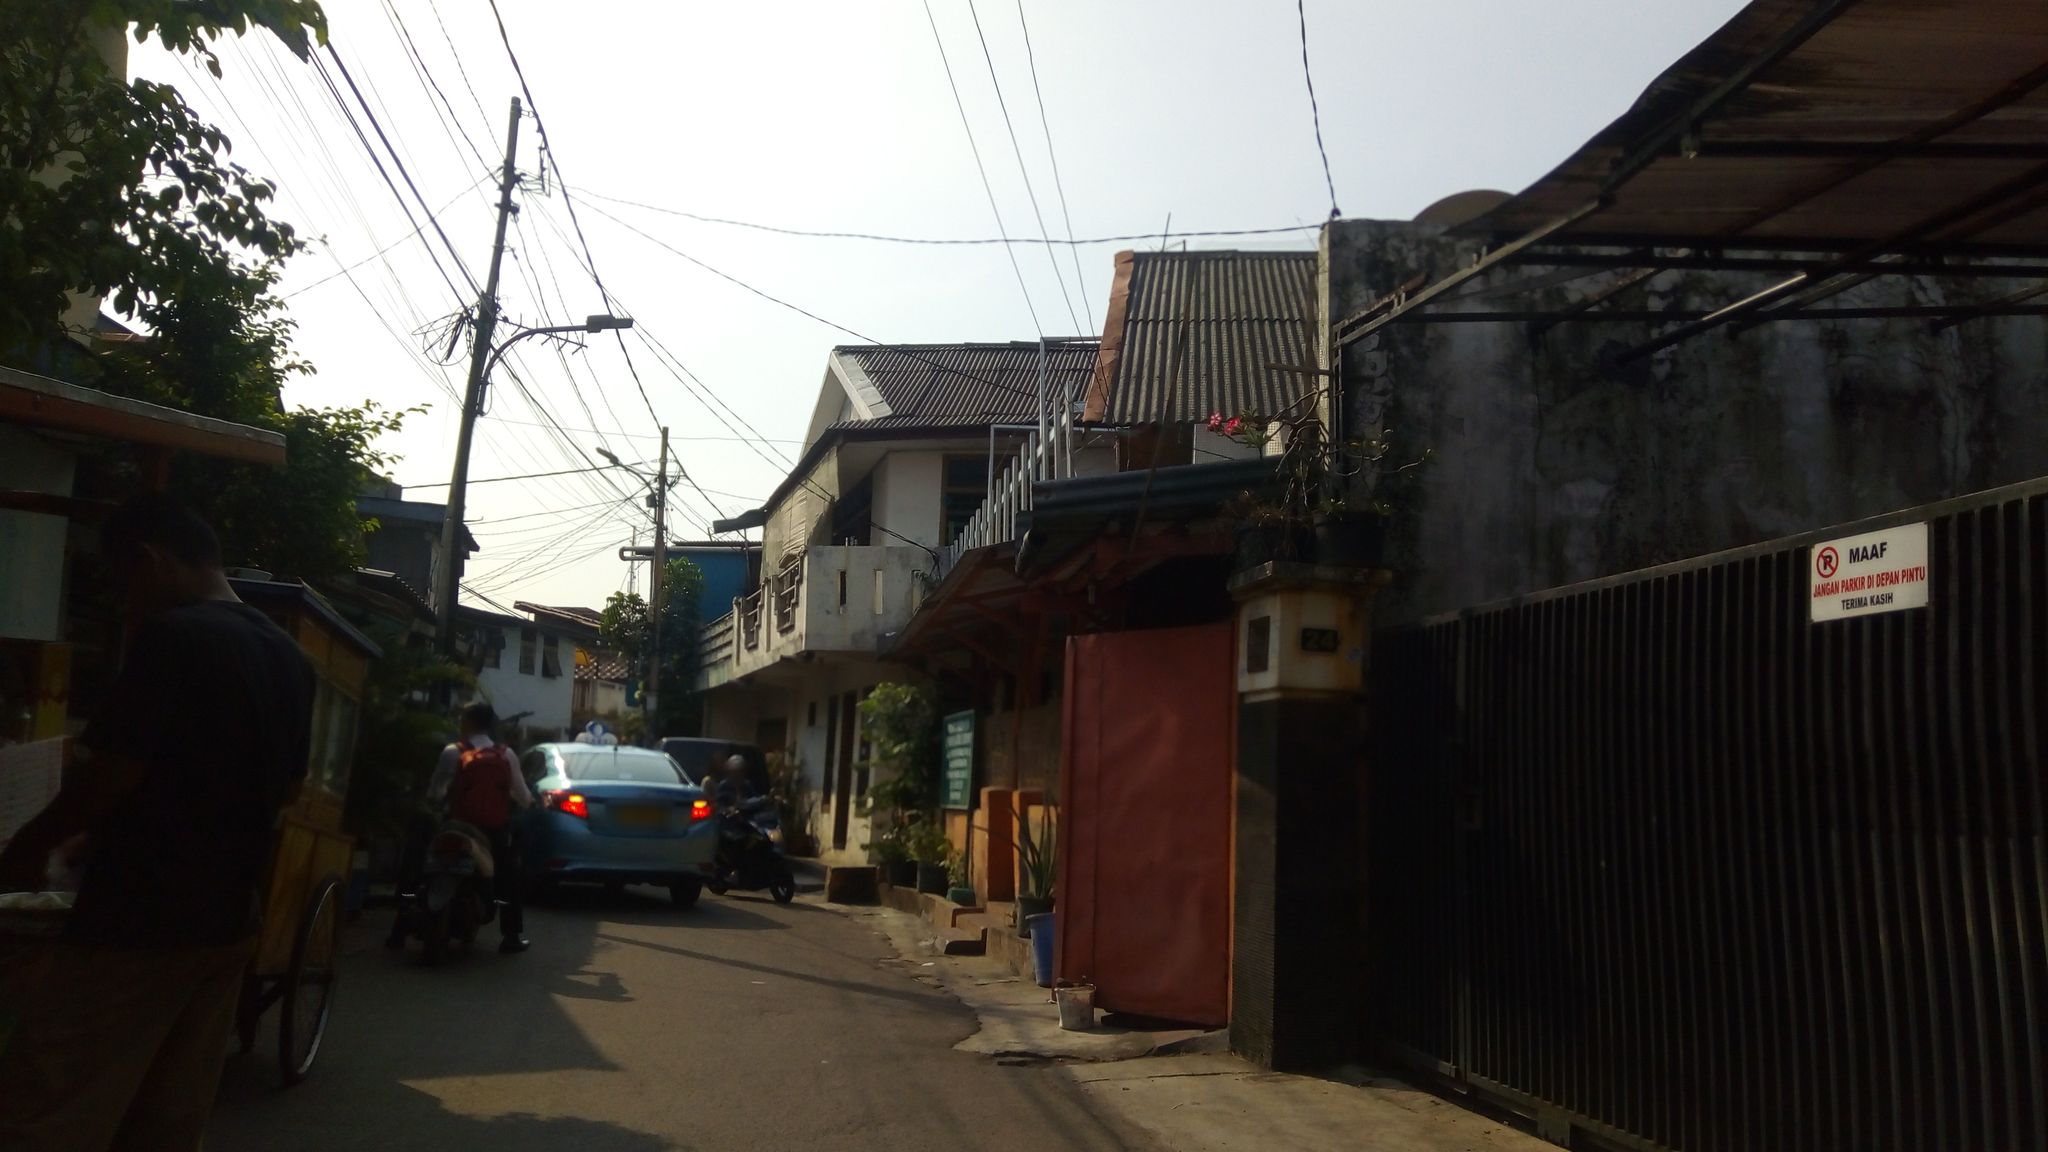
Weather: clear
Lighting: day
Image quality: good
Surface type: driving surface
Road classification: residential
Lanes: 1
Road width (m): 2.5
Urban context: urban centre
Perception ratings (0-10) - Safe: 1.45, Lively: 1.7, Beautiful: 0.69, Boring: 5.75, Depressing: 7.82, Wealthy: 0.68